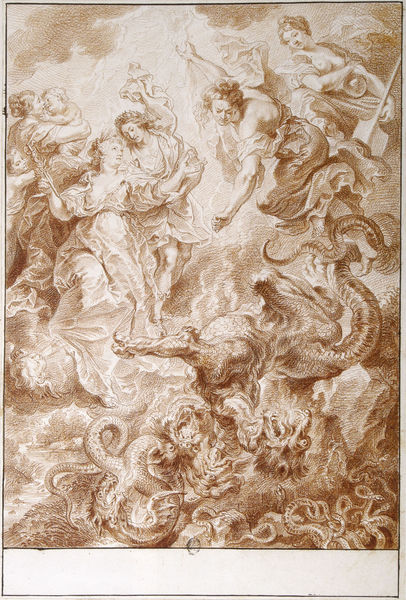
Titel: La Paix confirmée dans le ciel
Künstler: Jean-Marc Nattier
Standort: Paris
Institution: Palais du Luxembourg
Schlagwörter: dunkel, feuer, flügel, fuß, gemälde, gott, himmel, kampf, mann, meer, nackt, rubens, schatten, wasser, weiß, wolken, frauen, gelb, menschen, ocker, bewegung, braun, busen, frau, haar, hell, kleid, kleider, kreide, licht, nacht, pastell, schwarz, skizze, zeichnung, rot, tier, tiere, tuch, wolke, beige, tanz, arme, barock, böse, falten, rahmen, rembrandt, erde, rauch, sonne, gewand, haare, stoff, tücher, gewänder, kind, mutter, locken, fliegen, kinder, pferd, ruder, schuppen, chaos, engel, bewegt, schwanz, schwung, brüste, füße, kuss, liebe, umarmung, italien, studie, zuschauer, grafik, graphik, nebel, monochrom, vergilbt, baby, grisaille, sepia, figuren, angst, wild, falte, grazien, faltenwurf, junge, zeigen, ring, entblösst, fallen, adam, paradies, tusche, antike, helligkeit, flammen, strahlen, schweben, druck, radierung, stich, gefahr, schwert, waffen, strafe, dynamik, fliegend, schlange, aquatinta, kugel, allegorie, entwurf, mythologie, göttin, kämpfen, gestalten, wellig, verführung, leben, dunke, gut, blitz, götter, hölle, jüngstes gericht, teufel, verdammnis, fabel, göttinen, höllensturz, musen, nymphen, sturz, vision, eros, fabelwesen, schlangen, heilige, deckengemälde, töten, harfe, kupferstich, ausholen, erzengel, zorn, pfeil, rötel, ungeheuer, luzifer, drachen, schaufel, spaten, drache, aufstieg, schlingen, retten, details, zepter, schutz, meerestiere, georg, michael, monster, unterwelt, krake, oktopus, qualle, tentakel, göttinnen, vorzeichnung, barrock, stick, schrecklich, gewimmel, prophezeiung, schwungvoll, verbot, fangarme, lindwurm, meeresungeheuer, wehend, absturz, viktoria, schäkern, unheil, ringel, detailreich, kamp, dtich, gelockt, wallend, deckenbild, grisail, zeihcnung, gewürm, kraken, ungetüm, engelssturz, meerungeheuer, meeresgetier, st. georg, radierun, drche, busen nackt, das apokalyptische weib, das böse, engelssurz, engelsturz, hand arme, hällenstruz, ungeheuter, ungetüme, unreinheit, braun#, 1630, entwurf#drache, hlölle, oktobpus, stuz